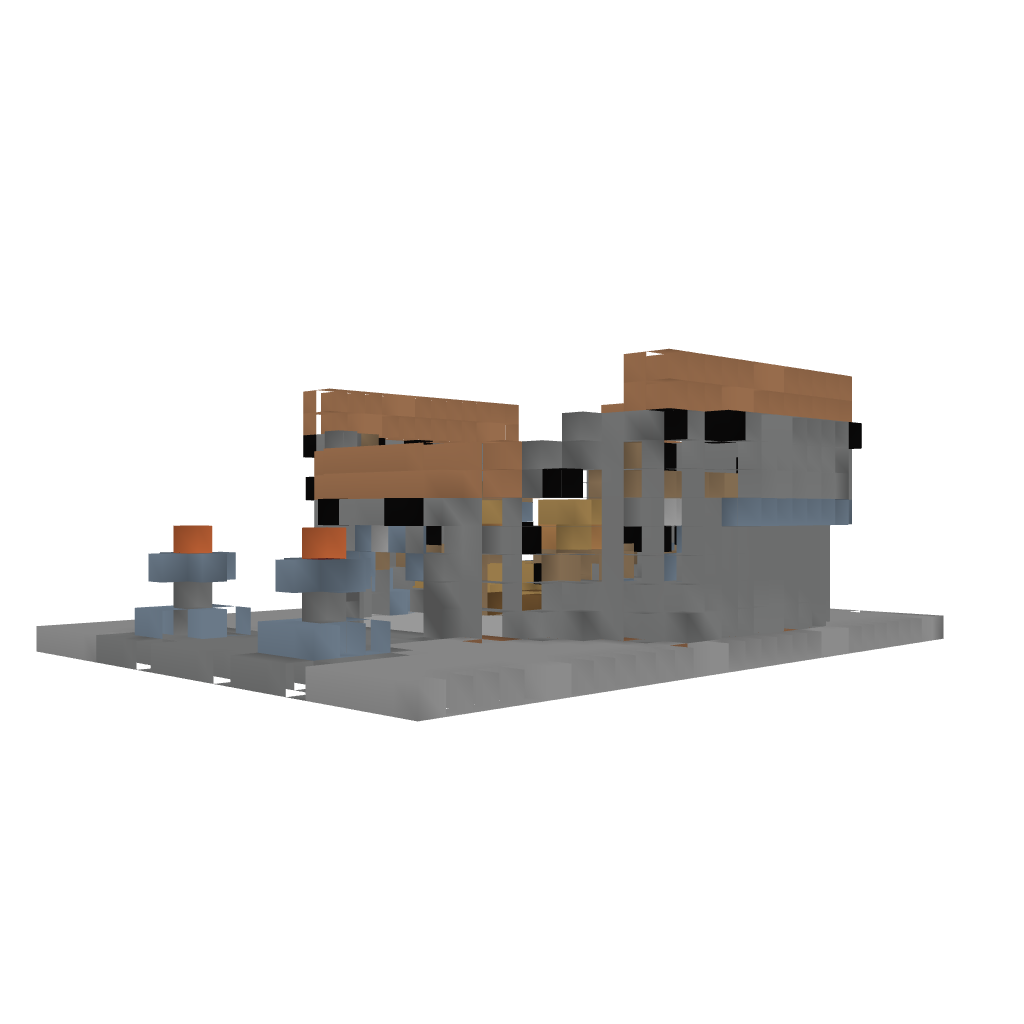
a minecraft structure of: A Medium Amphitheatre